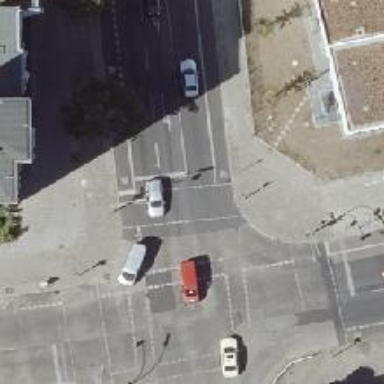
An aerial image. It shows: Asphalt footway with marked crossing equipped with traffic signals.